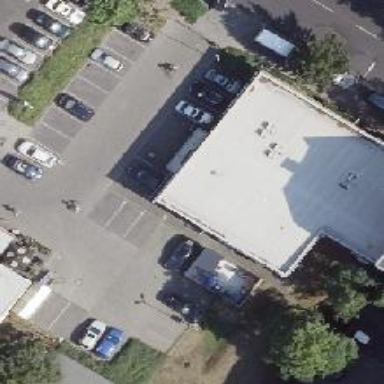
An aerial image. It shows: Beauty shop.